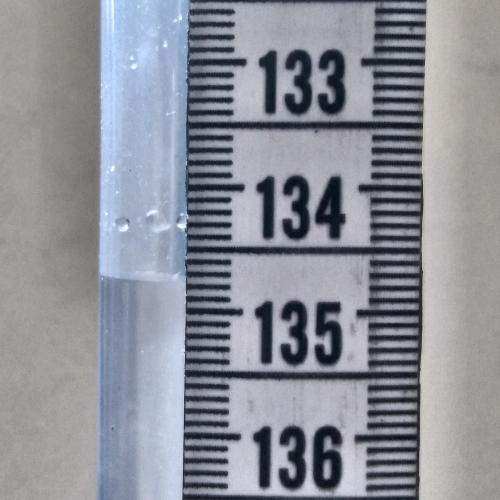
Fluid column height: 134.8 cm